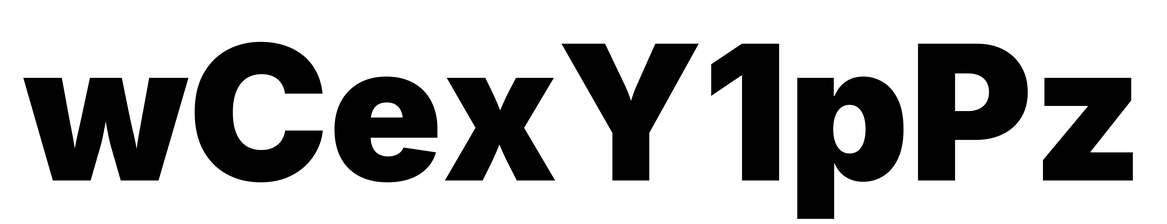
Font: Inter_Black